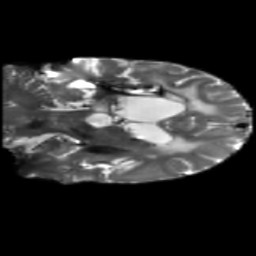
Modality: T2w
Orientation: coronal
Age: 52
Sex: male
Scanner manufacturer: siemens
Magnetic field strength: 3 T
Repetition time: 5.25 s
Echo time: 0.08 s